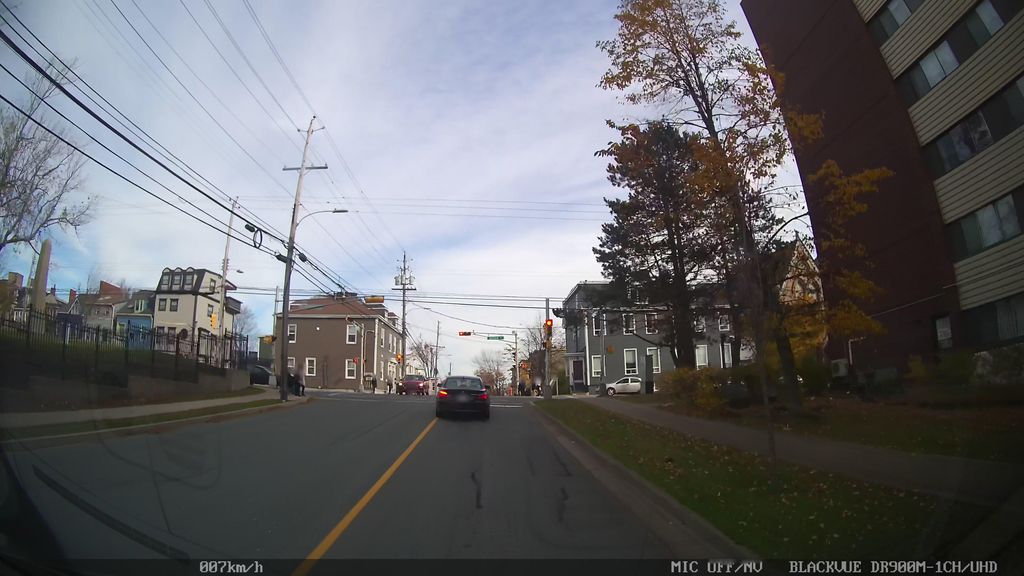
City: halifax